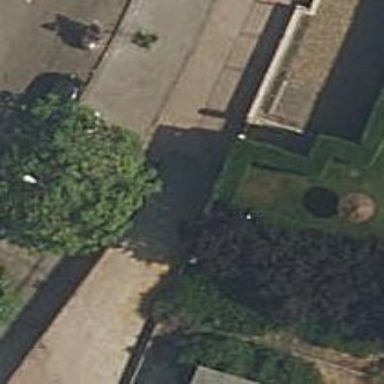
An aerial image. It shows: Steps made of paving stones.